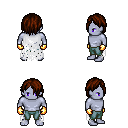
a pixel art fantasy rpg character, male body template, dark elf, purple skin, white tattered cape, teal pants, brown bangs hairstyle, gold gloves, four views (front, back, left, right), 2x2 character sprite sheet, small pixel art, hard edges, no anti-aliasing